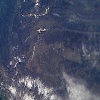
Label: land